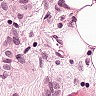
Metastatic tissue present: yes